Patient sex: M
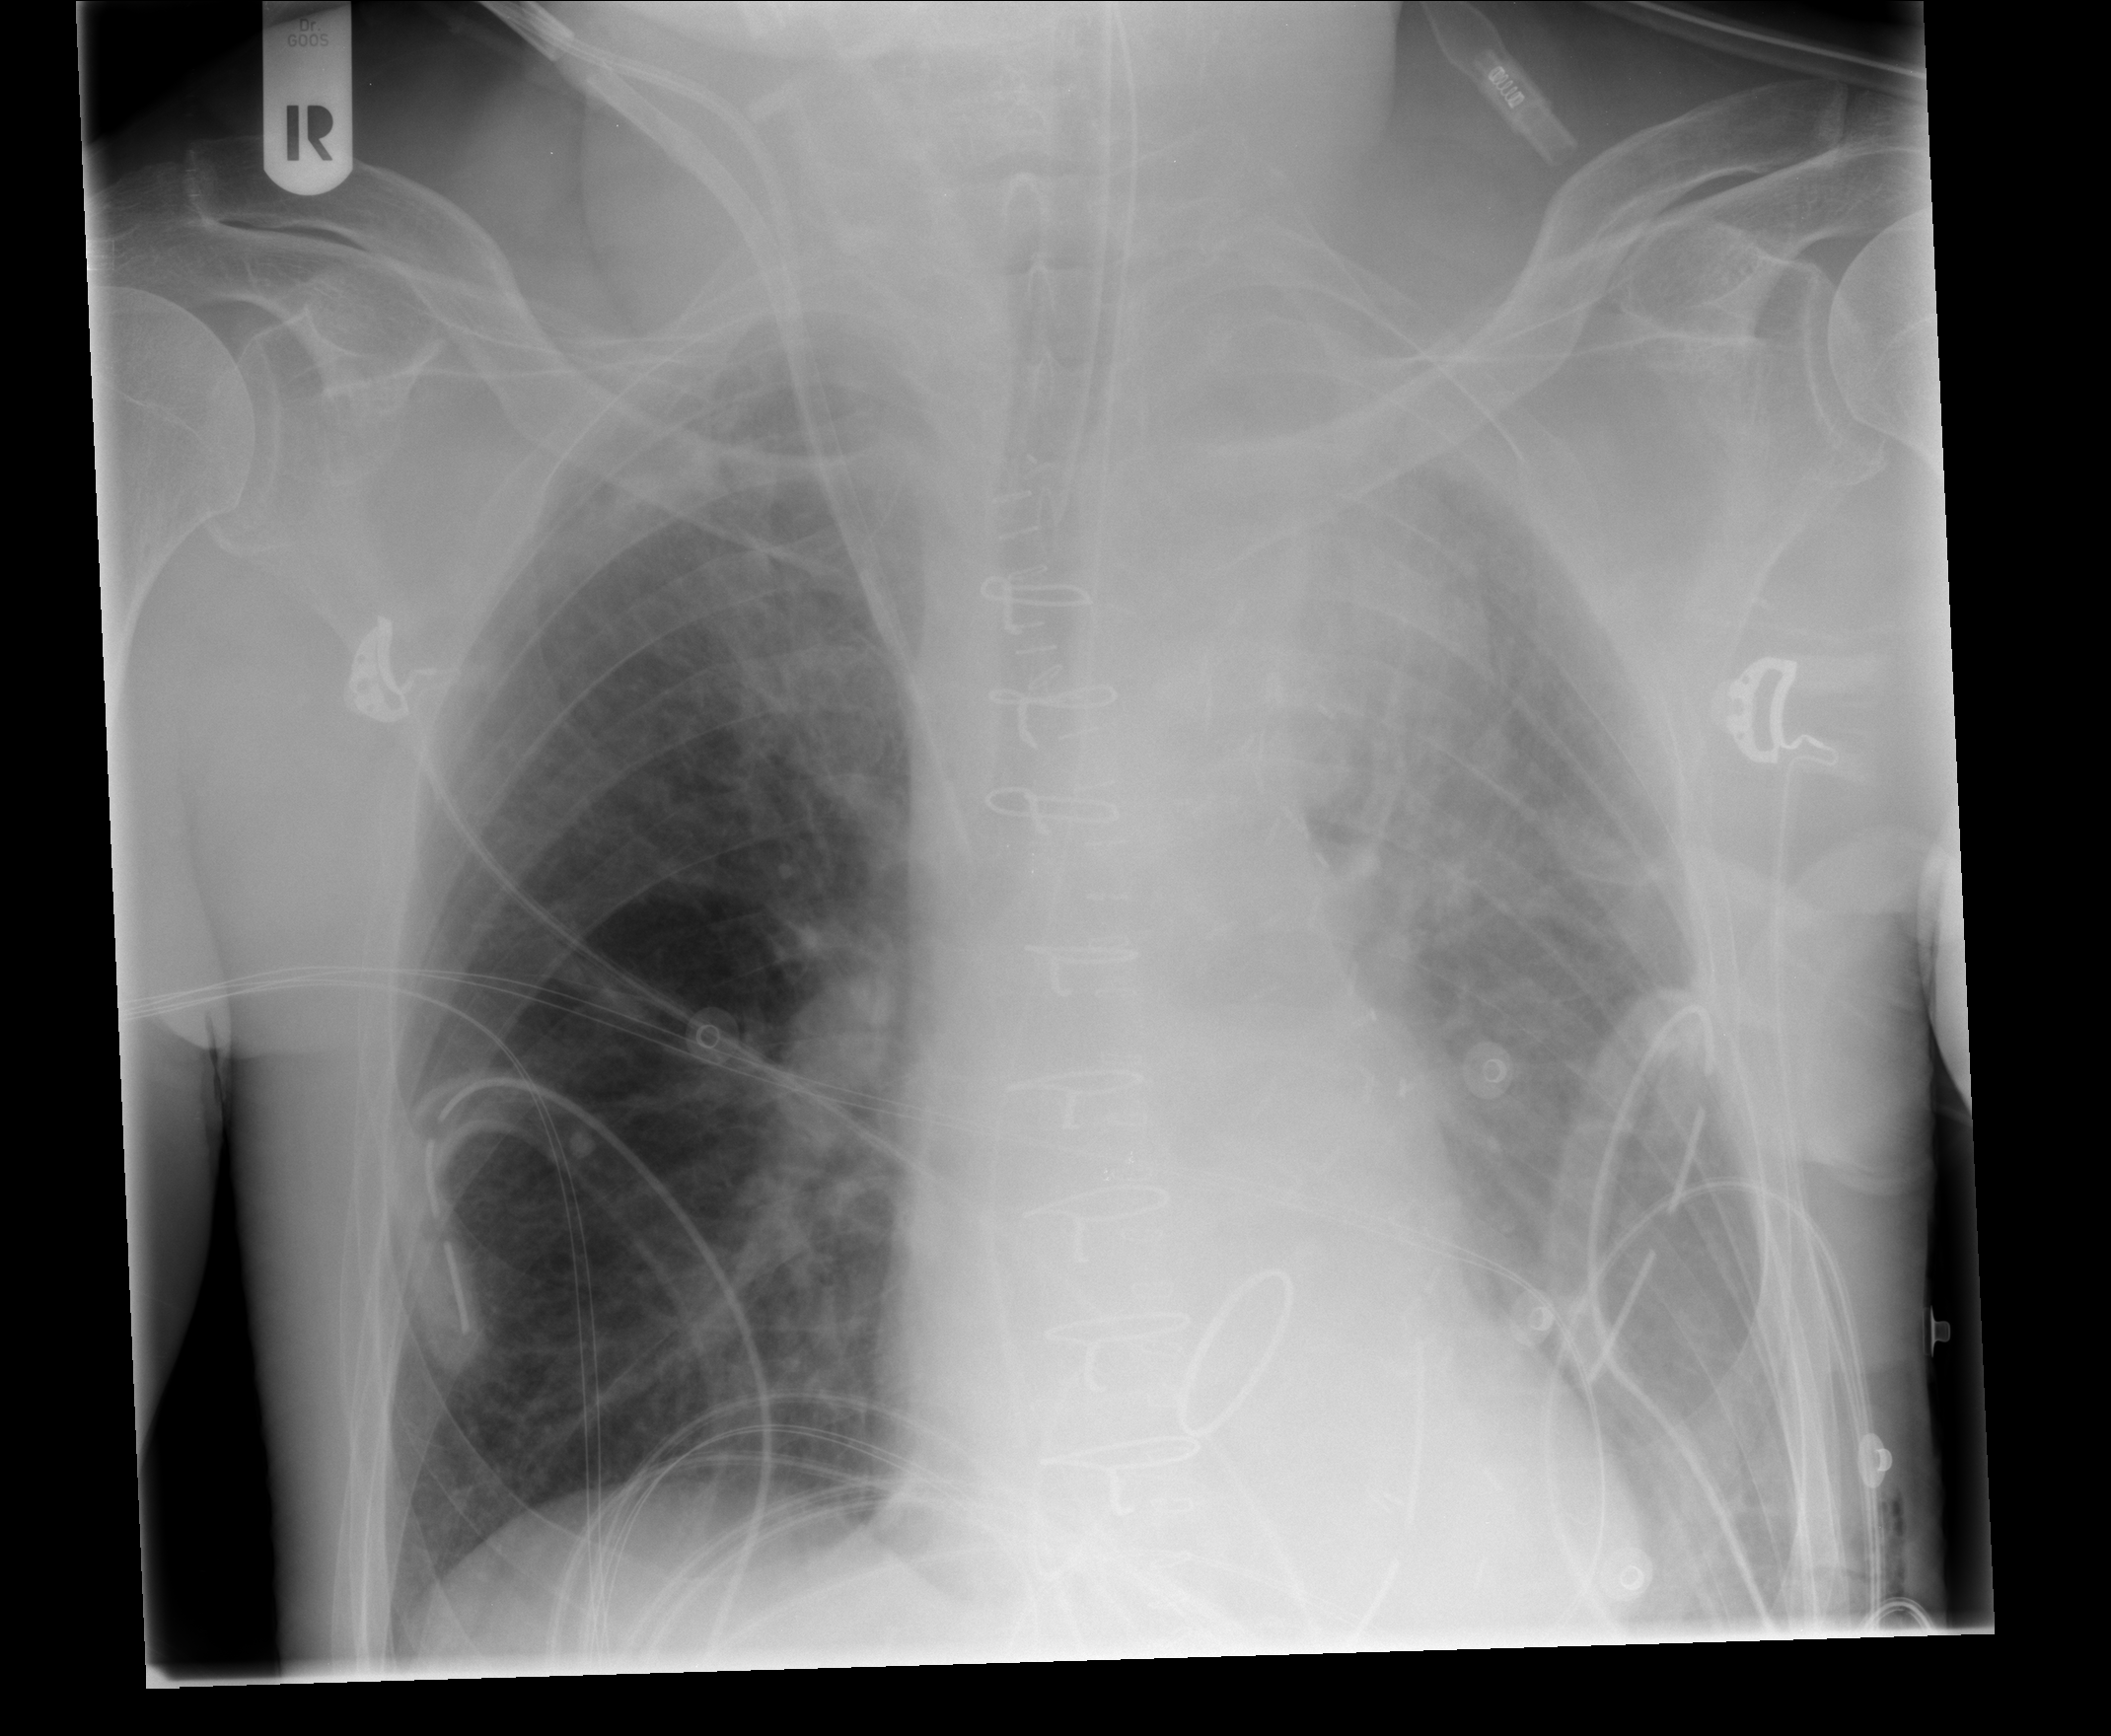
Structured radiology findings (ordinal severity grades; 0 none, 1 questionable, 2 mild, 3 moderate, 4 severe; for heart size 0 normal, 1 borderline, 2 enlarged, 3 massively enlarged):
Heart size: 0
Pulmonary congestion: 2
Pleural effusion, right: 0
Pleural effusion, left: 1
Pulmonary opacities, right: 0
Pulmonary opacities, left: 2
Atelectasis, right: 2
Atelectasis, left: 2